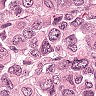
Metastatic tissue present: yes